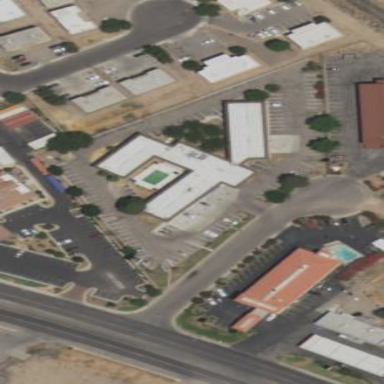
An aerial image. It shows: Motel building.